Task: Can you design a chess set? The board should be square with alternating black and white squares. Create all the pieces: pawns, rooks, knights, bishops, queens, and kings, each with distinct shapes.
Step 2544:
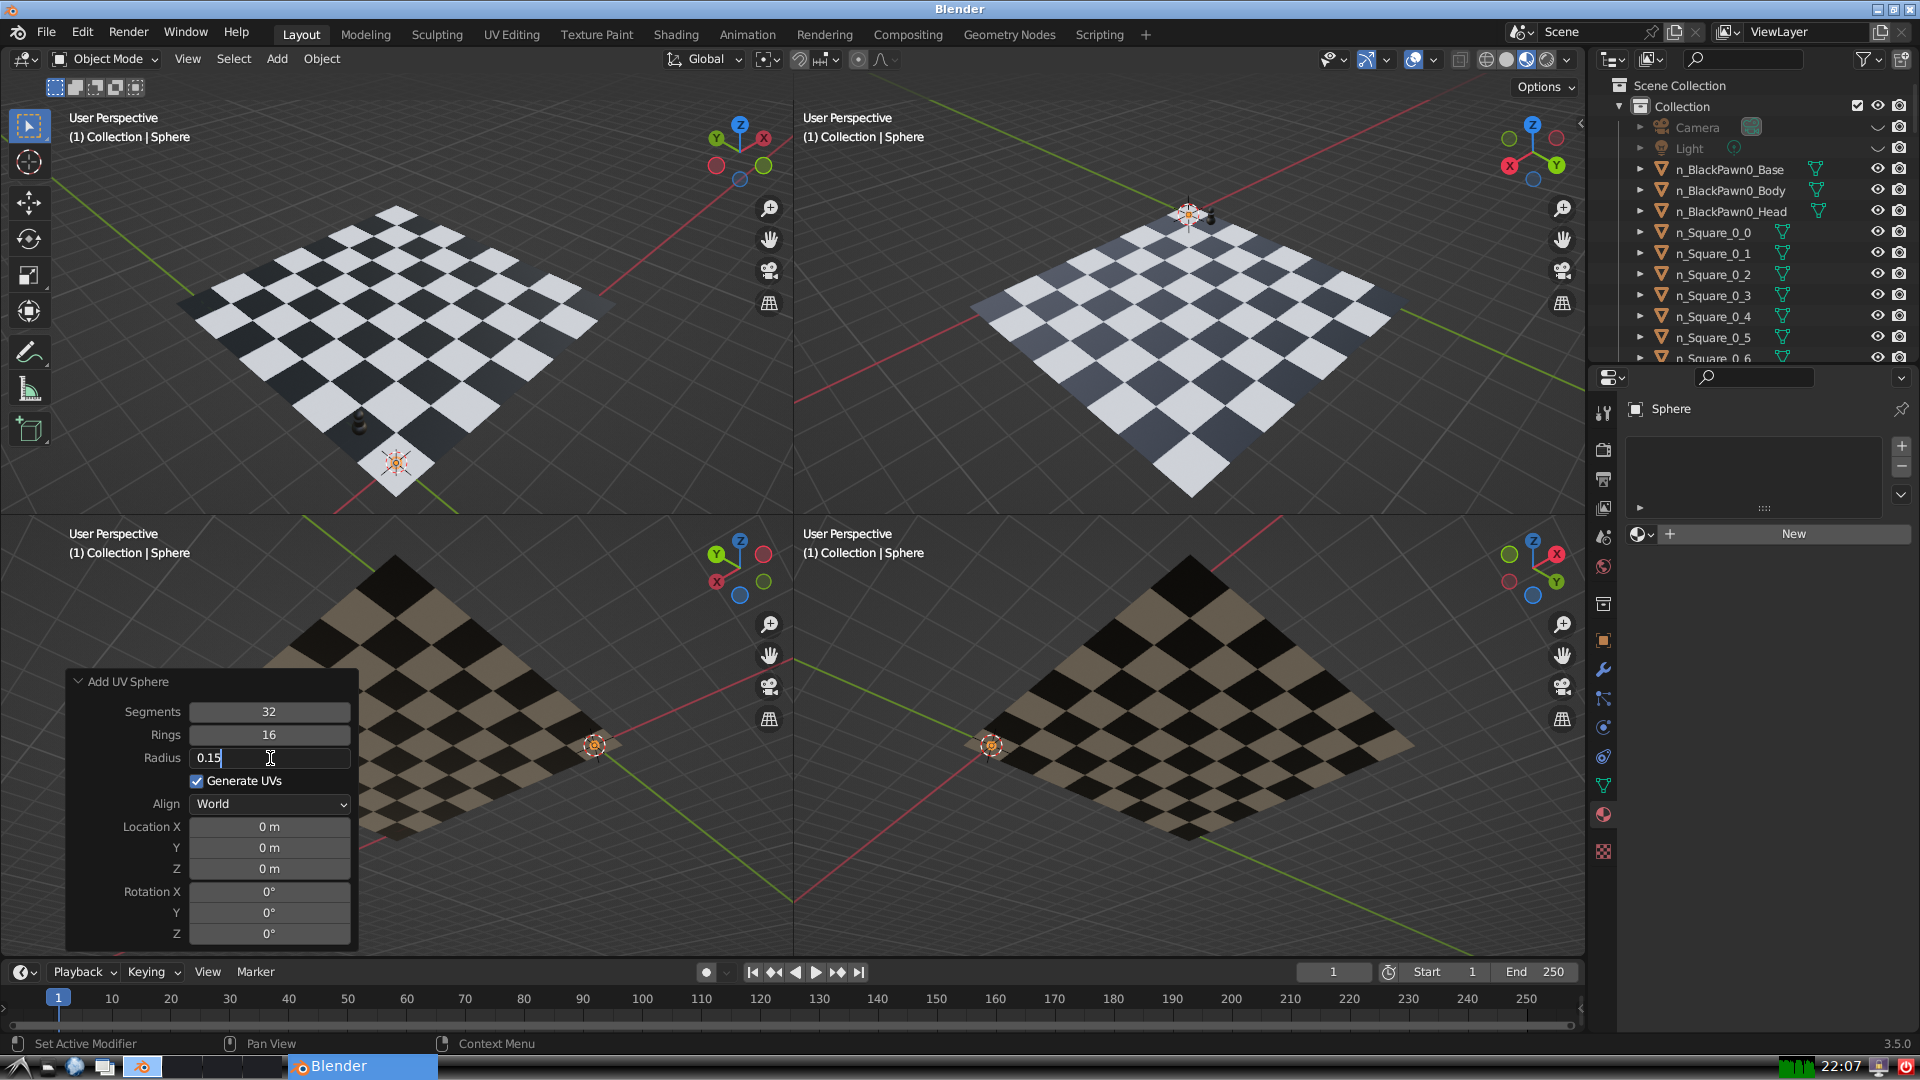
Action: {"key_press": ['Return']}